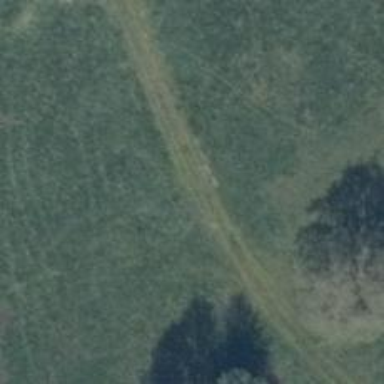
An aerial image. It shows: Track with grade5 tracktype.